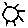
Label: sun